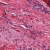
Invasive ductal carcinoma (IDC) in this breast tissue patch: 0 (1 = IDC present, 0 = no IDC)